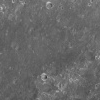
Atmospheric dust classification: not_dusty